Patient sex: M
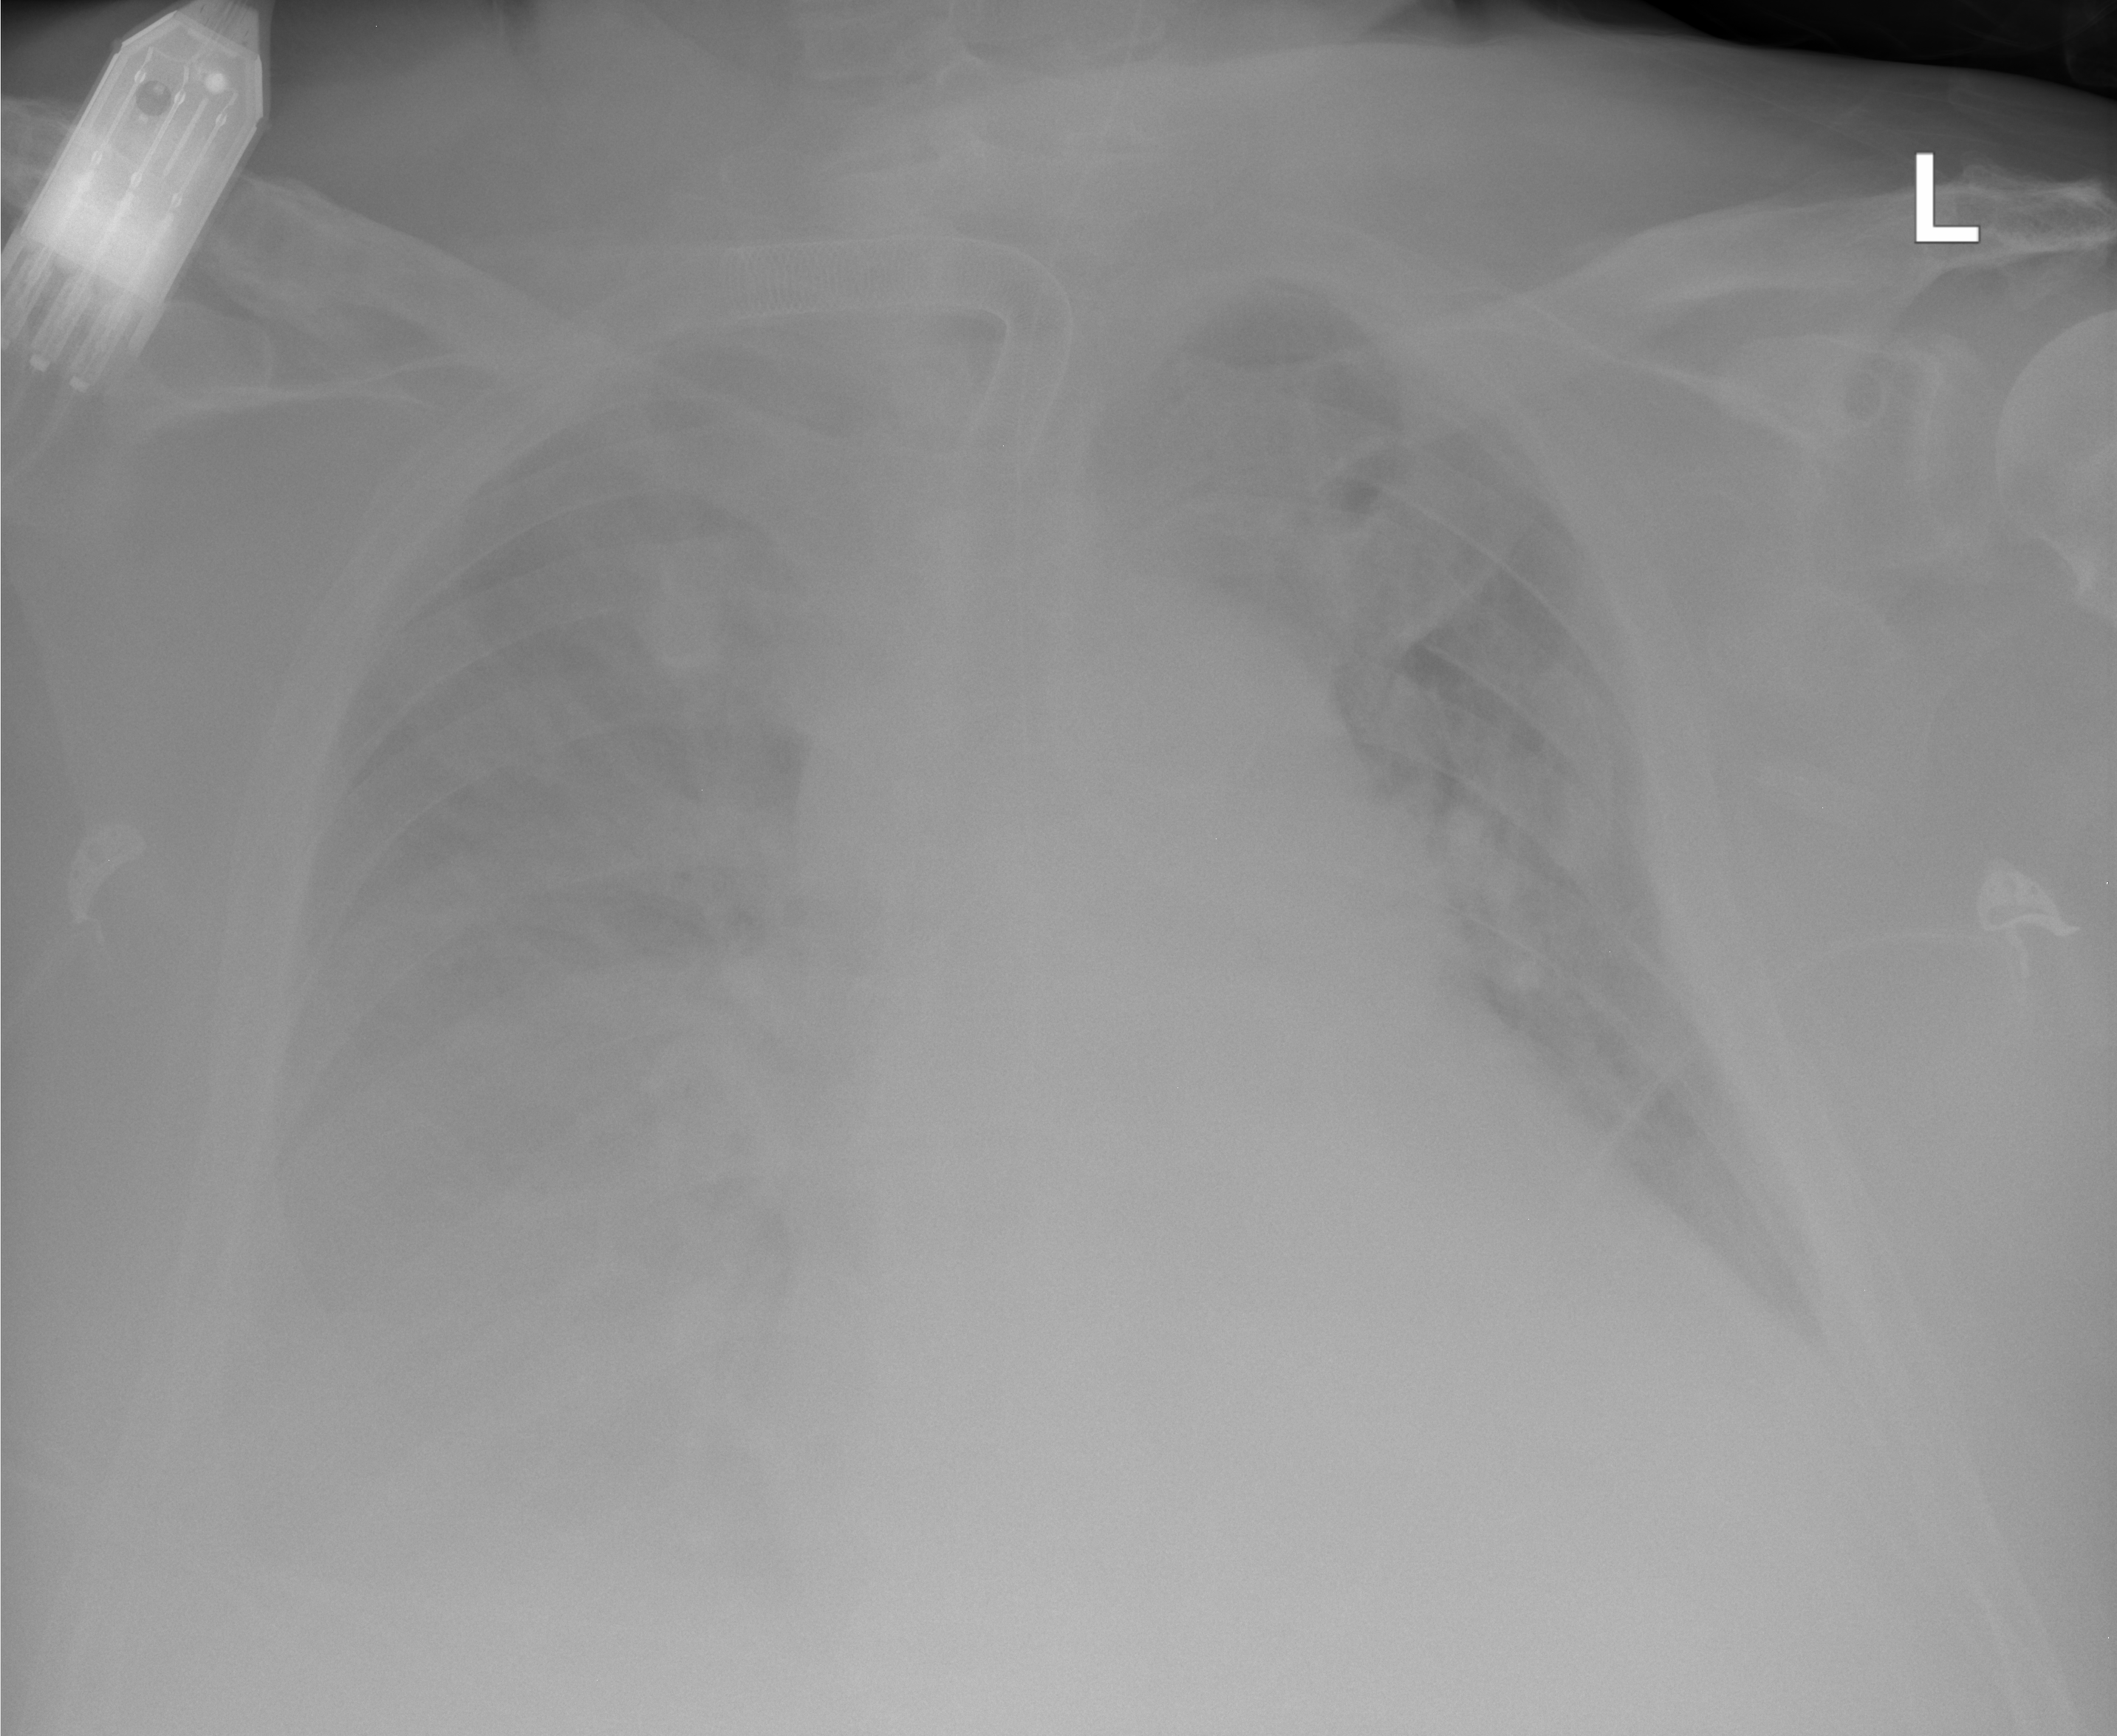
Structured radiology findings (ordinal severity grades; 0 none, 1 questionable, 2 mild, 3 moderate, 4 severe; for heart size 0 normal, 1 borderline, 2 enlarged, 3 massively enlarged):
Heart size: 3
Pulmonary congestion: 3
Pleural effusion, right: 3
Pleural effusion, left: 0
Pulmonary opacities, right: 0
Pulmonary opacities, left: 0
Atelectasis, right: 2
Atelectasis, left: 0